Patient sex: M
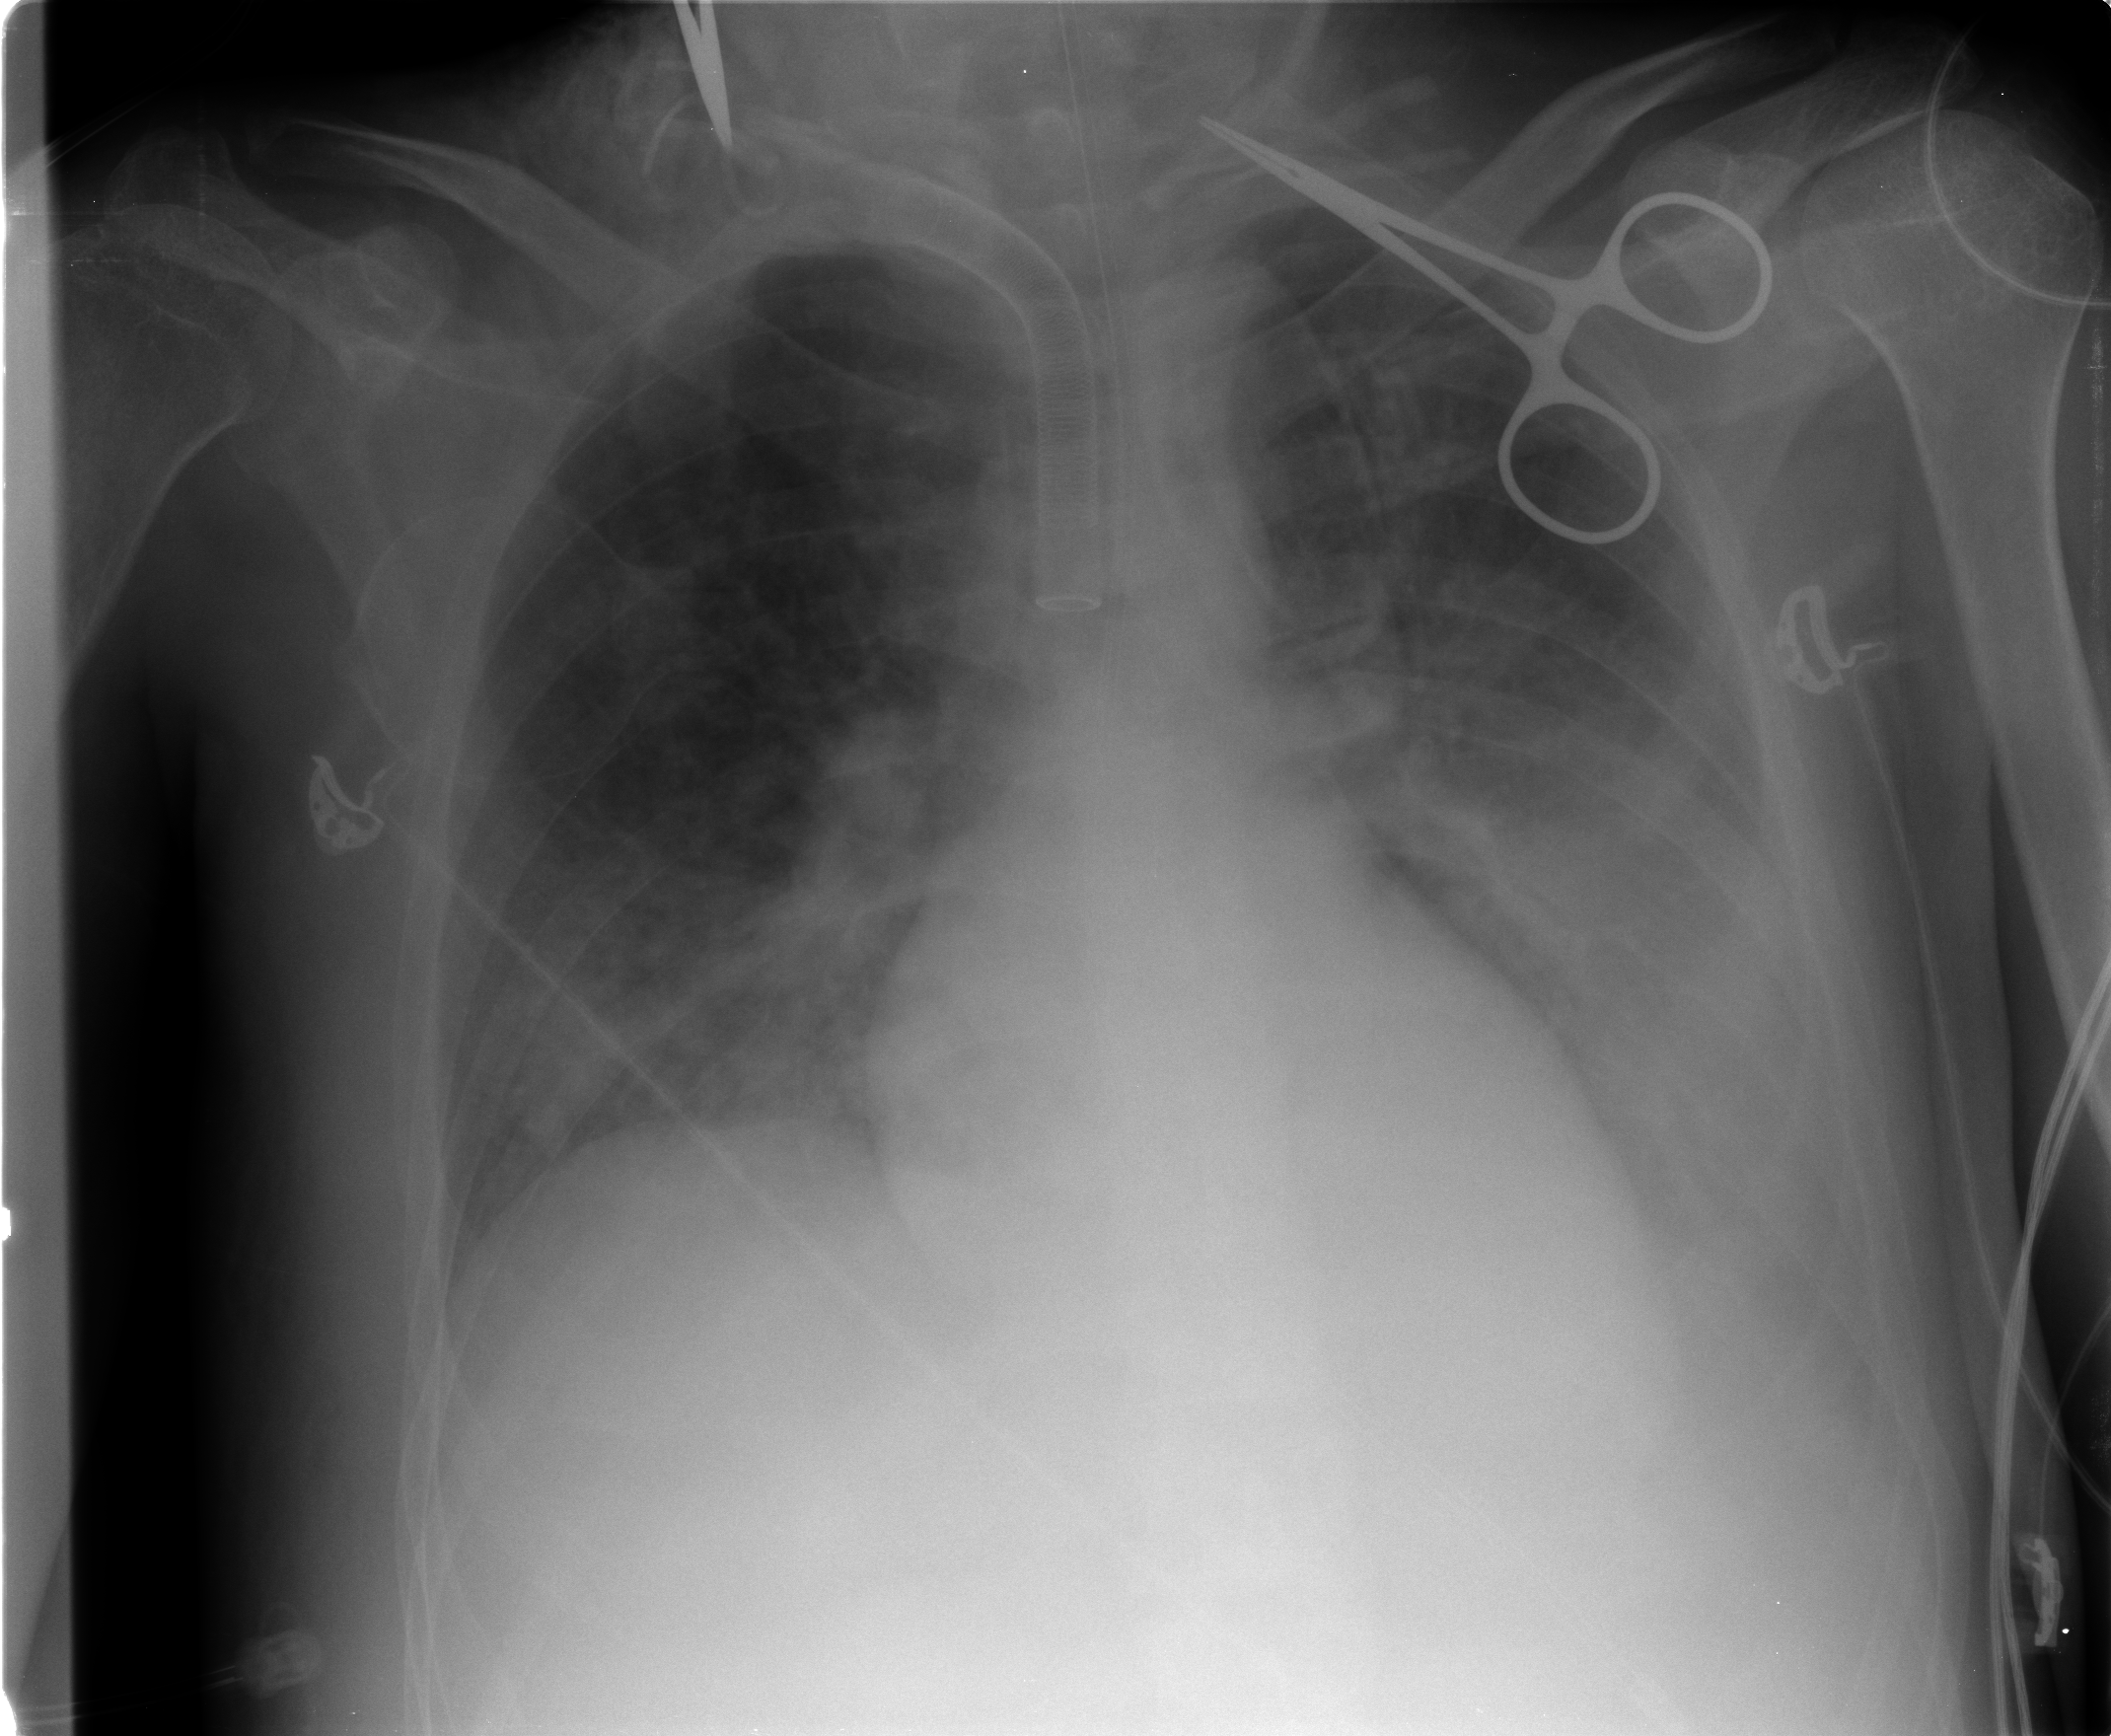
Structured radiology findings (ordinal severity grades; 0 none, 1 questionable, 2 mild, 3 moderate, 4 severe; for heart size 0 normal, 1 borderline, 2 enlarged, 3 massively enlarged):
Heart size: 1
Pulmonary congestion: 3
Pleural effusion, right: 0
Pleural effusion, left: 2
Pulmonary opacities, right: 2
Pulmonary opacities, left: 2
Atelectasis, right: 2
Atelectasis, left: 3